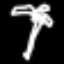
Label: palm tree